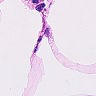
Metastatic tissue present: no